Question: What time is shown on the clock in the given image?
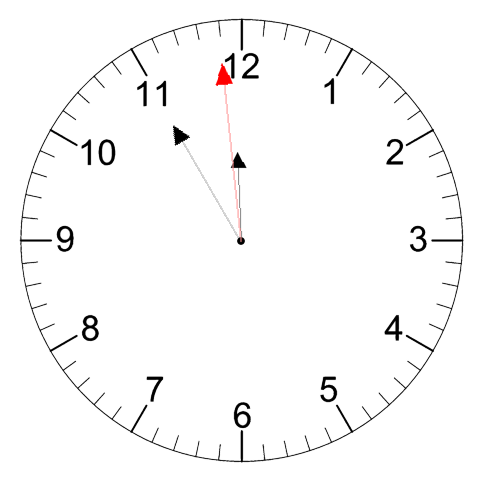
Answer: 11:54:59